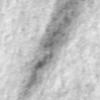
Label: no_change